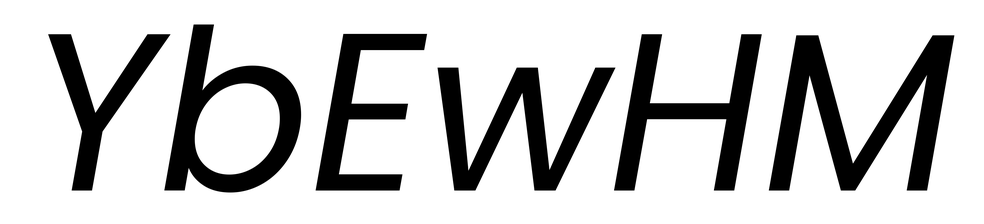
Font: Poppins-Italic